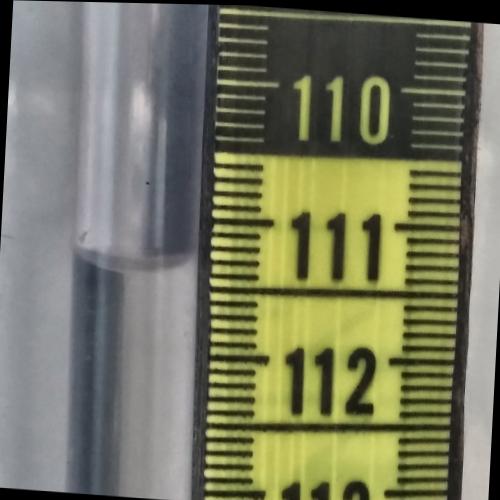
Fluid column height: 111.3 cm